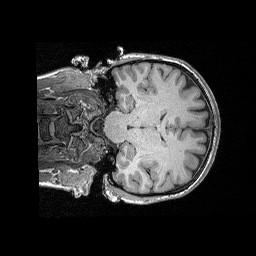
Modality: T1w
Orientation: coronal
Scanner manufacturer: siemens
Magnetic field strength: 3 T
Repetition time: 2.3 s
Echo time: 0.00298 s